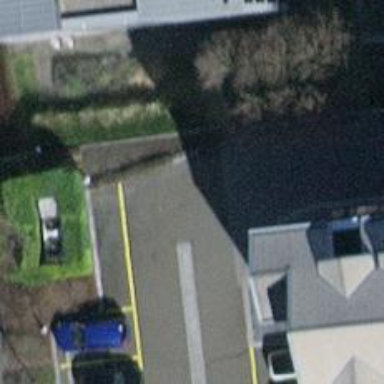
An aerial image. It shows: Parking aisle designated as service road.